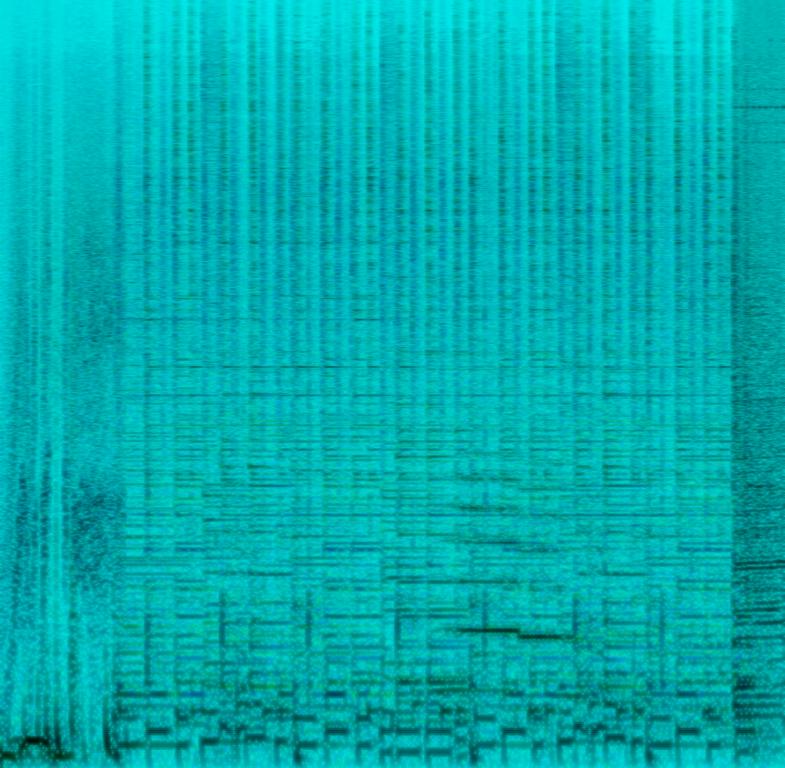
This is an intro to a YouTube video. Initially, there is a turntable scratching sound with a shouting sample. Then an upbeat jazz music piece starts playing. There is a piano and a flute playing the melody while a bass guitar plays in the background. The jazz acoustic drum beat provides the rhythm. There is a car engine sound coming from a video gameplay. It is a whole mashup of different sounds.